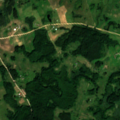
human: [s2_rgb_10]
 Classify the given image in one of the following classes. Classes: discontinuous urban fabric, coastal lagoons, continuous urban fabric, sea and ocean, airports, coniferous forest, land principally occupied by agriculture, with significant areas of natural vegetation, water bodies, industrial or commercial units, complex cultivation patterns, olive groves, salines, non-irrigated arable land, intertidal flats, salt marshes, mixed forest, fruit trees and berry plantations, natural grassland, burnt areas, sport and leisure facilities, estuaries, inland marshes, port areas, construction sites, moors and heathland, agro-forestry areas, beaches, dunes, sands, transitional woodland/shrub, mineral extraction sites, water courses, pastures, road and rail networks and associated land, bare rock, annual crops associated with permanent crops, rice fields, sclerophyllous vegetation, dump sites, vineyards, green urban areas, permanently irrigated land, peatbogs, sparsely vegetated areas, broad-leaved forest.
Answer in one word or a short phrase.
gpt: non-irrigated arable land, pastures, complex cultivation patterns, land principally occupied by agriculture, with significant areas of natural vegetation, mixed forest, transitional woodland/shrub